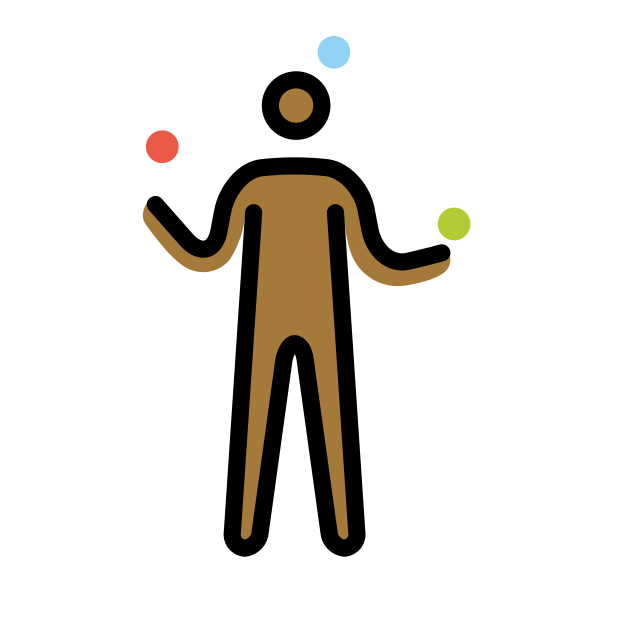
man juggling: medium-dark skin tone